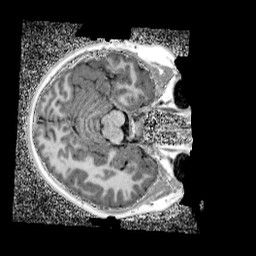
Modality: UNIT1_denoised
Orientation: axial
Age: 11
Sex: female
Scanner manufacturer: siemens
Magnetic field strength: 3 T
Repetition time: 4 s
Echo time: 0.00299 s